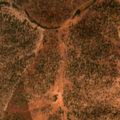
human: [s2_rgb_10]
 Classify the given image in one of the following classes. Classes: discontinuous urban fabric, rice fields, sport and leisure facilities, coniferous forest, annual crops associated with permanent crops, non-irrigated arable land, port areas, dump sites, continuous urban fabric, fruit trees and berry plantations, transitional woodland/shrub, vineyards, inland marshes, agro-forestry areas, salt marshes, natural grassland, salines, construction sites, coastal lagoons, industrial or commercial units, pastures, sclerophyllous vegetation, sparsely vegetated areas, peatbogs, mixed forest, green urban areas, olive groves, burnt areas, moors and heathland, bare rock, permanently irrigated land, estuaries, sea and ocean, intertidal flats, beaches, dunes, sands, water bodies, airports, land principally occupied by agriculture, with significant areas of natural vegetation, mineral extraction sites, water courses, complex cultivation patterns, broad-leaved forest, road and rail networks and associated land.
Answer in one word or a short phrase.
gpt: non-irrigated arable land, agro-forestry areas, broad-leaved forest